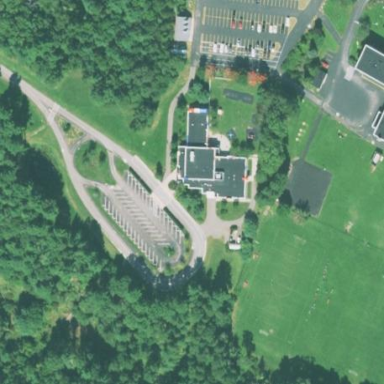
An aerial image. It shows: School.